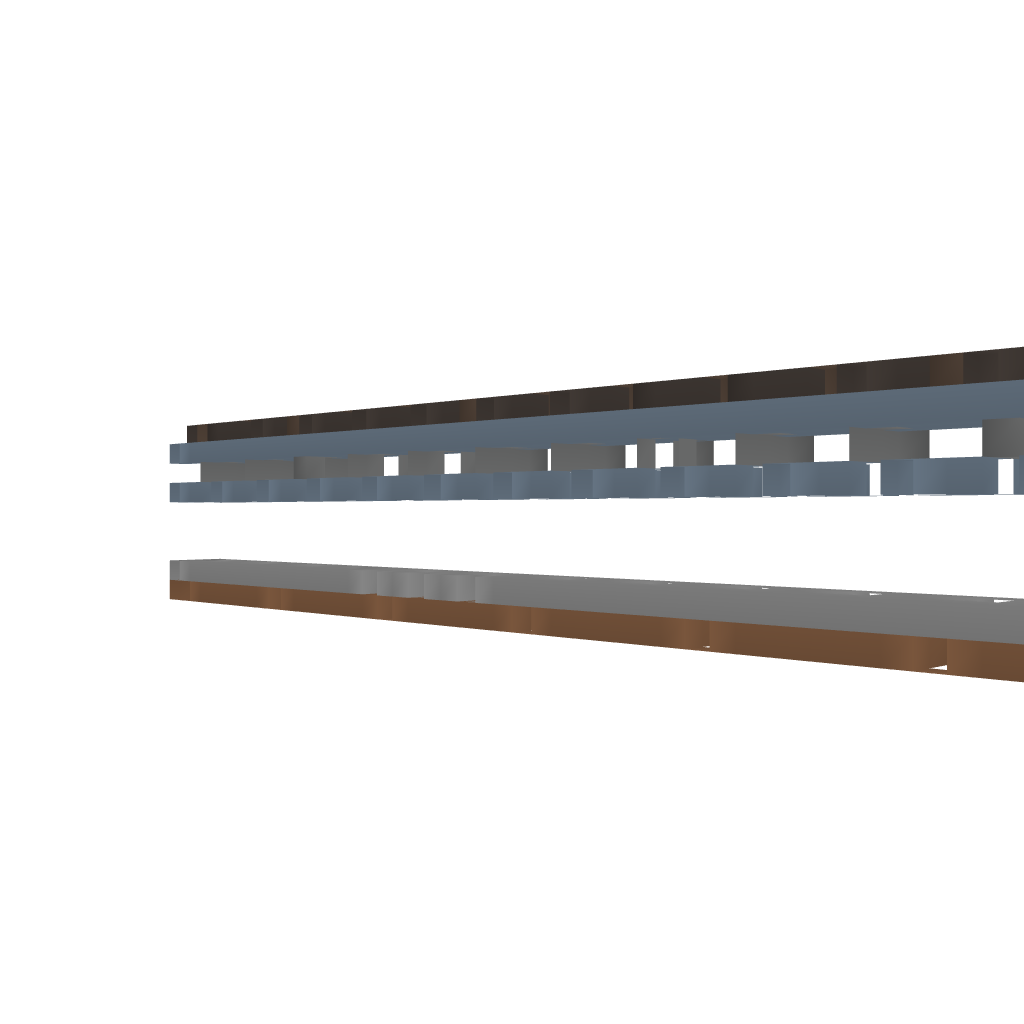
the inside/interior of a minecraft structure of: Simple Minecart Bridge #1 Straight Rail